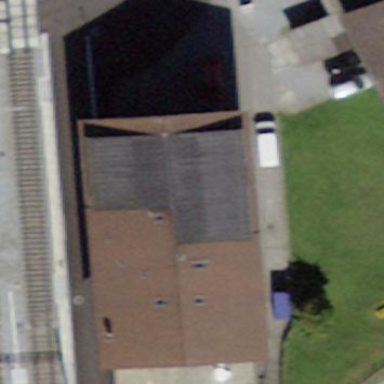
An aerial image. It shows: Guest house with gabled roof.